Field crop: maize
Growth stage: 2
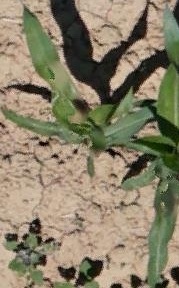
Species: maize